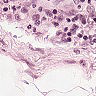
Metastatic tissue present: no